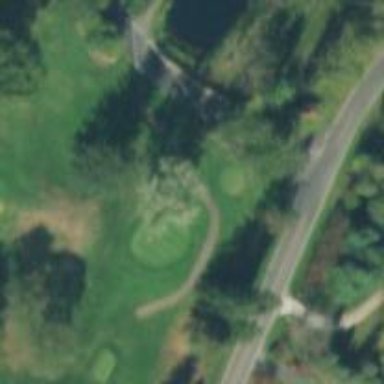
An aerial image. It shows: Pathway for golfing.